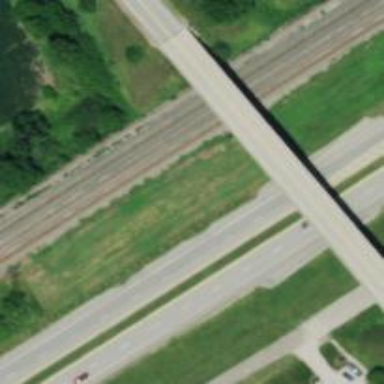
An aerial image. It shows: Railway siding with rails.